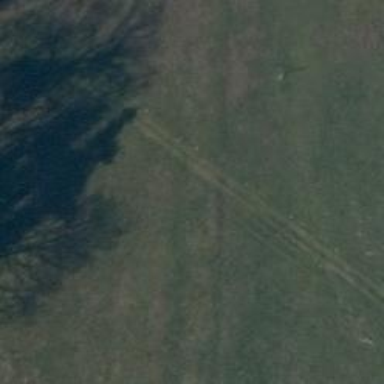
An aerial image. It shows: Grassy track with grade 5 track type.